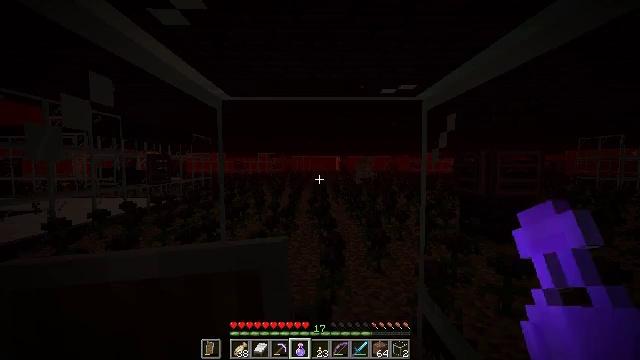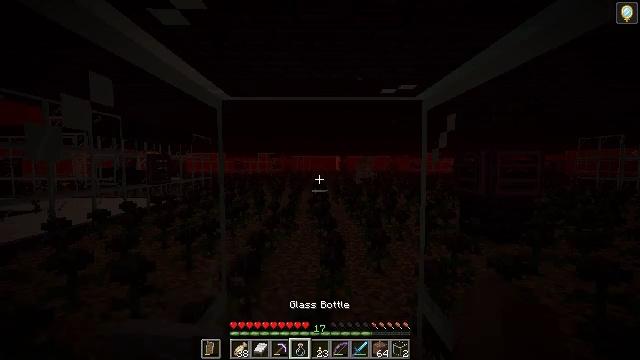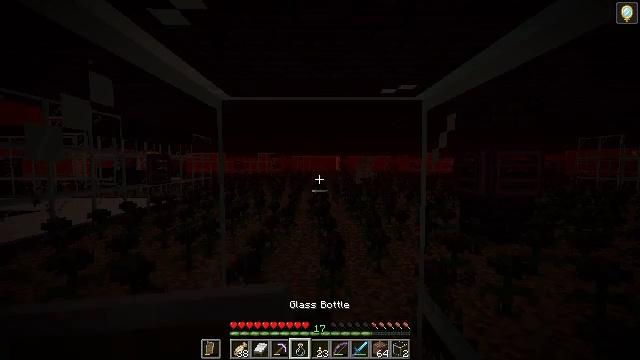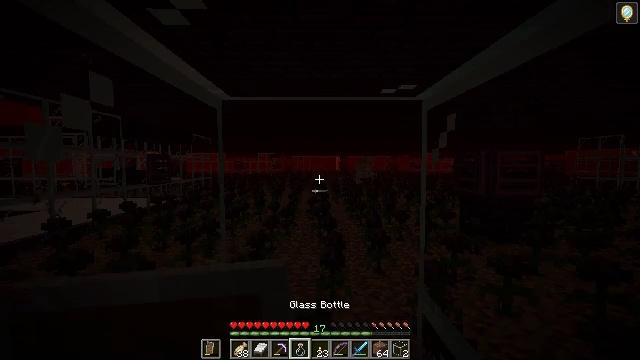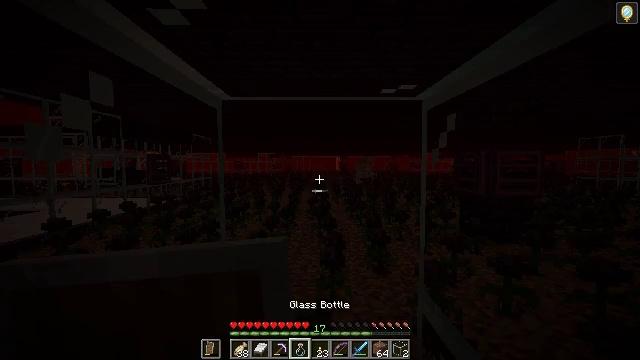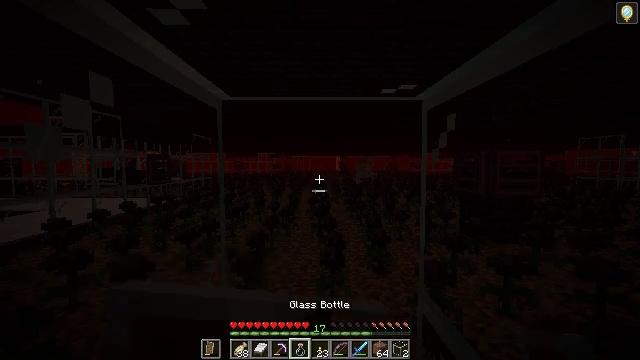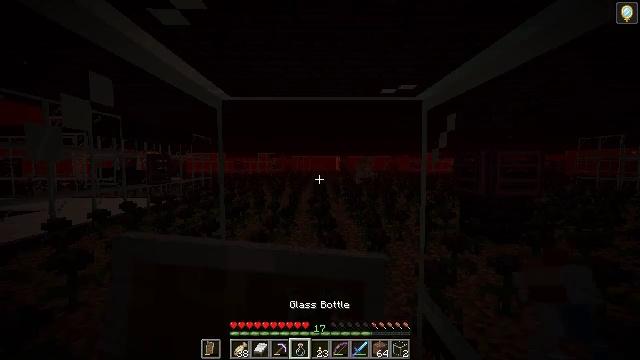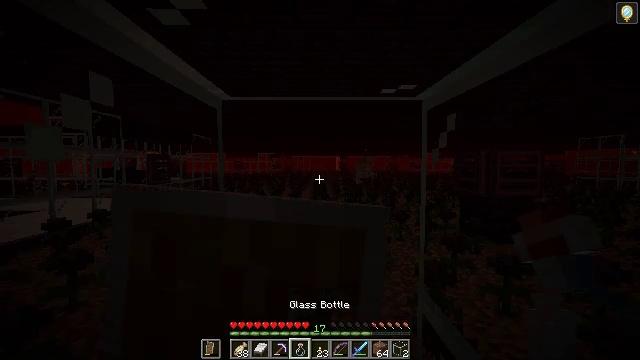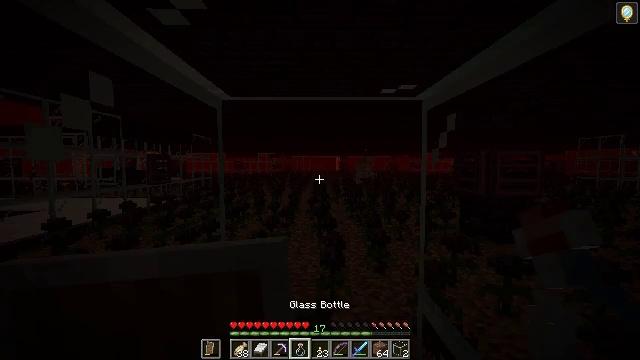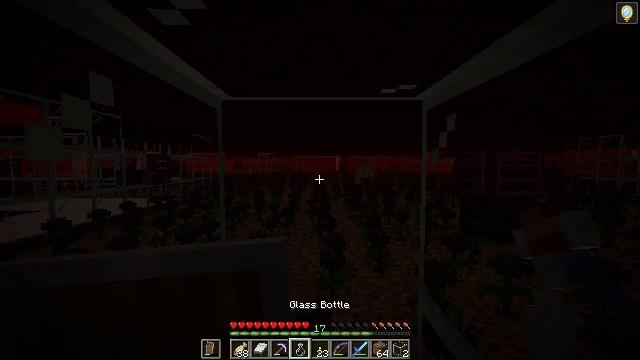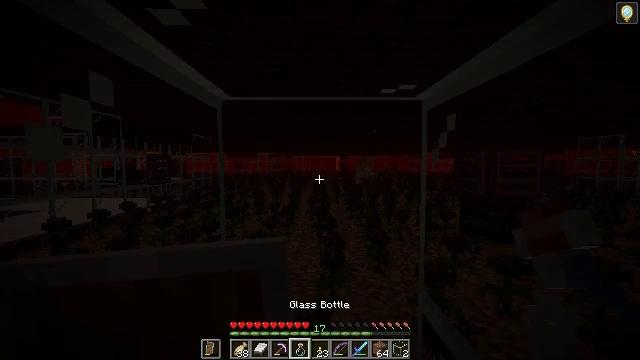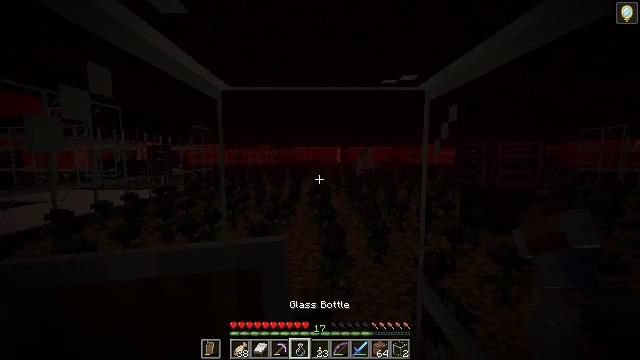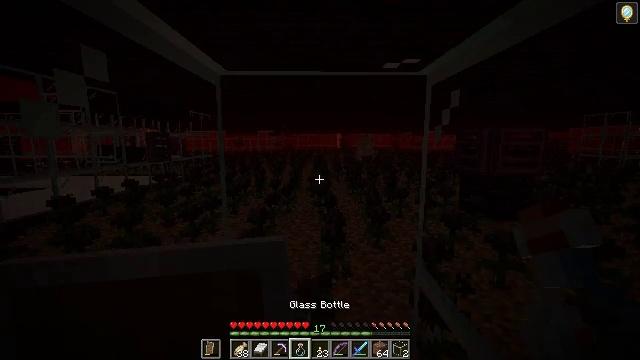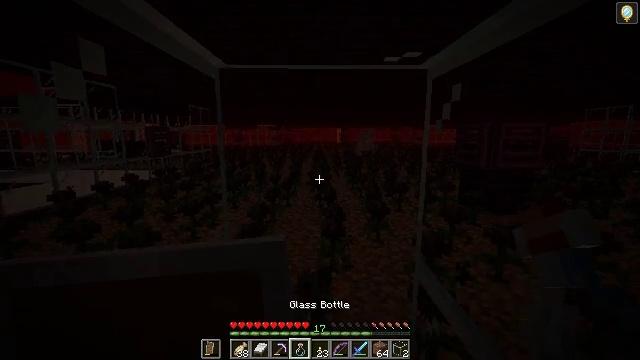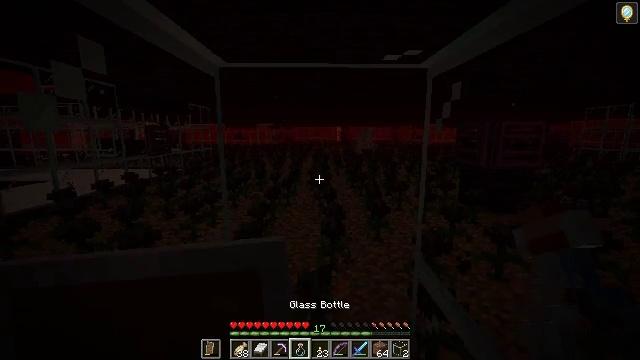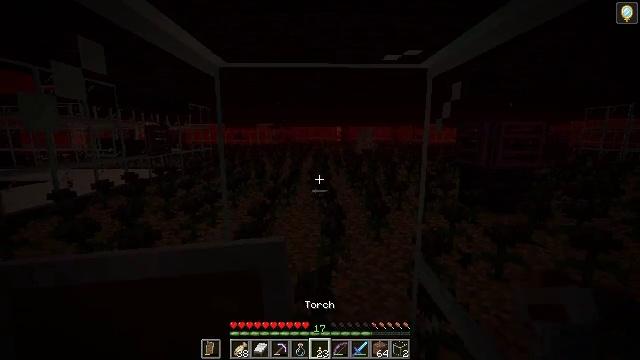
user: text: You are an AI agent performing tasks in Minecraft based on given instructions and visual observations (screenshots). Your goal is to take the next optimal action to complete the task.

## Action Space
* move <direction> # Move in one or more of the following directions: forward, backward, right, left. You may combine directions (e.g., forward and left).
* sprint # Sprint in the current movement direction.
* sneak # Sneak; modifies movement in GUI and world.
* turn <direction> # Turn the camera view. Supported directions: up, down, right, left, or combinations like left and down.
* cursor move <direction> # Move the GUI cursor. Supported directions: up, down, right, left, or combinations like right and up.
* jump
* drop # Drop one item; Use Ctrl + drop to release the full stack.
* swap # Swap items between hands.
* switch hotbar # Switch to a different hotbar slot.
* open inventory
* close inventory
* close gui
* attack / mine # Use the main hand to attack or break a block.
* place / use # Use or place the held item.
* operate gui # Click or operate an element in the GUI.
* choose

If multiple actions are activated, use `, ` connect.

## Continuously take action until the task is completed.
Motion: motion action
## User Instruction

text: Mine the wither rose for crafting.
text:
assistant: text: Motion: use / place
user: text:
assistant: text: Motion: use / place
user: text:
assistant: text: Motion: use / place
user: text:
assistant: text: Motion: use / place
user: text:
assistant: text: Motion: use / place
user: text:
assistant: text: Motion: use / place
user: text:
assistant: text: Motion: use / place
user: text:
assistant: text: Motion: no_op
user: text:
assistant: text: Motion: no_op
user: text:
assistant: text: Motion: no_op
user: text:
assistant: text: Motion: turn down
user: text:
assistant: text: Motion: turn down
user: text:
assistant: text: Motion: turn down
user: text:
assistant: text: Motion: no_op
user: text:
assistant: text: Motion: no_op
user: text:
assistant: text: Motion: no_op
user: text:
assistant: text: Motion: no_op
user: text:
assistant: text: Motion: turn down
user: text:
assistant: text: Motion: turn down
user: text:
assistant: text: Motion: turn down
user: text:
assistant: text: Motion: turn down
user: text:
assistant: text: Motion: turn down
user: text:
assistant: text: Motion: turn down
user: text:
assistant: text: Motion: no_op
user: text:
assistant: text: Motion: no_op
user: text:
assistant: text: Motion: no_op
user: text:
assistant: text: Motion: attack / mine
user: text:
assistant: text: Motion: attack / mine
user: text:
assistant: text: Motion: turn up
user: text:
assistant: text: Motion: turn up